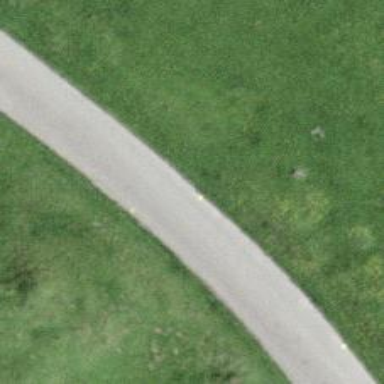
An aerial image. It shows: Unclassified road with asphalt surface. The road has grade1 tracktype.